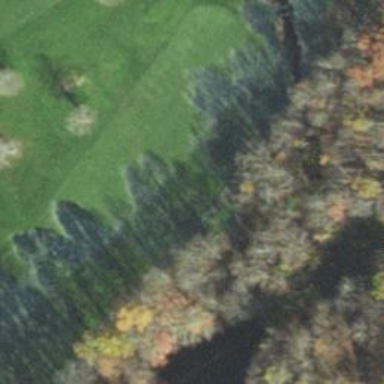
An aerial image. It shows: Path used for both walking and golf.